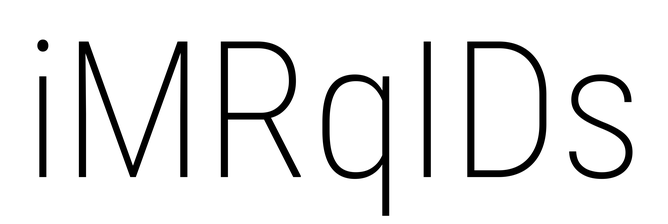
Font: Roboto_Condensed_ExtraLight